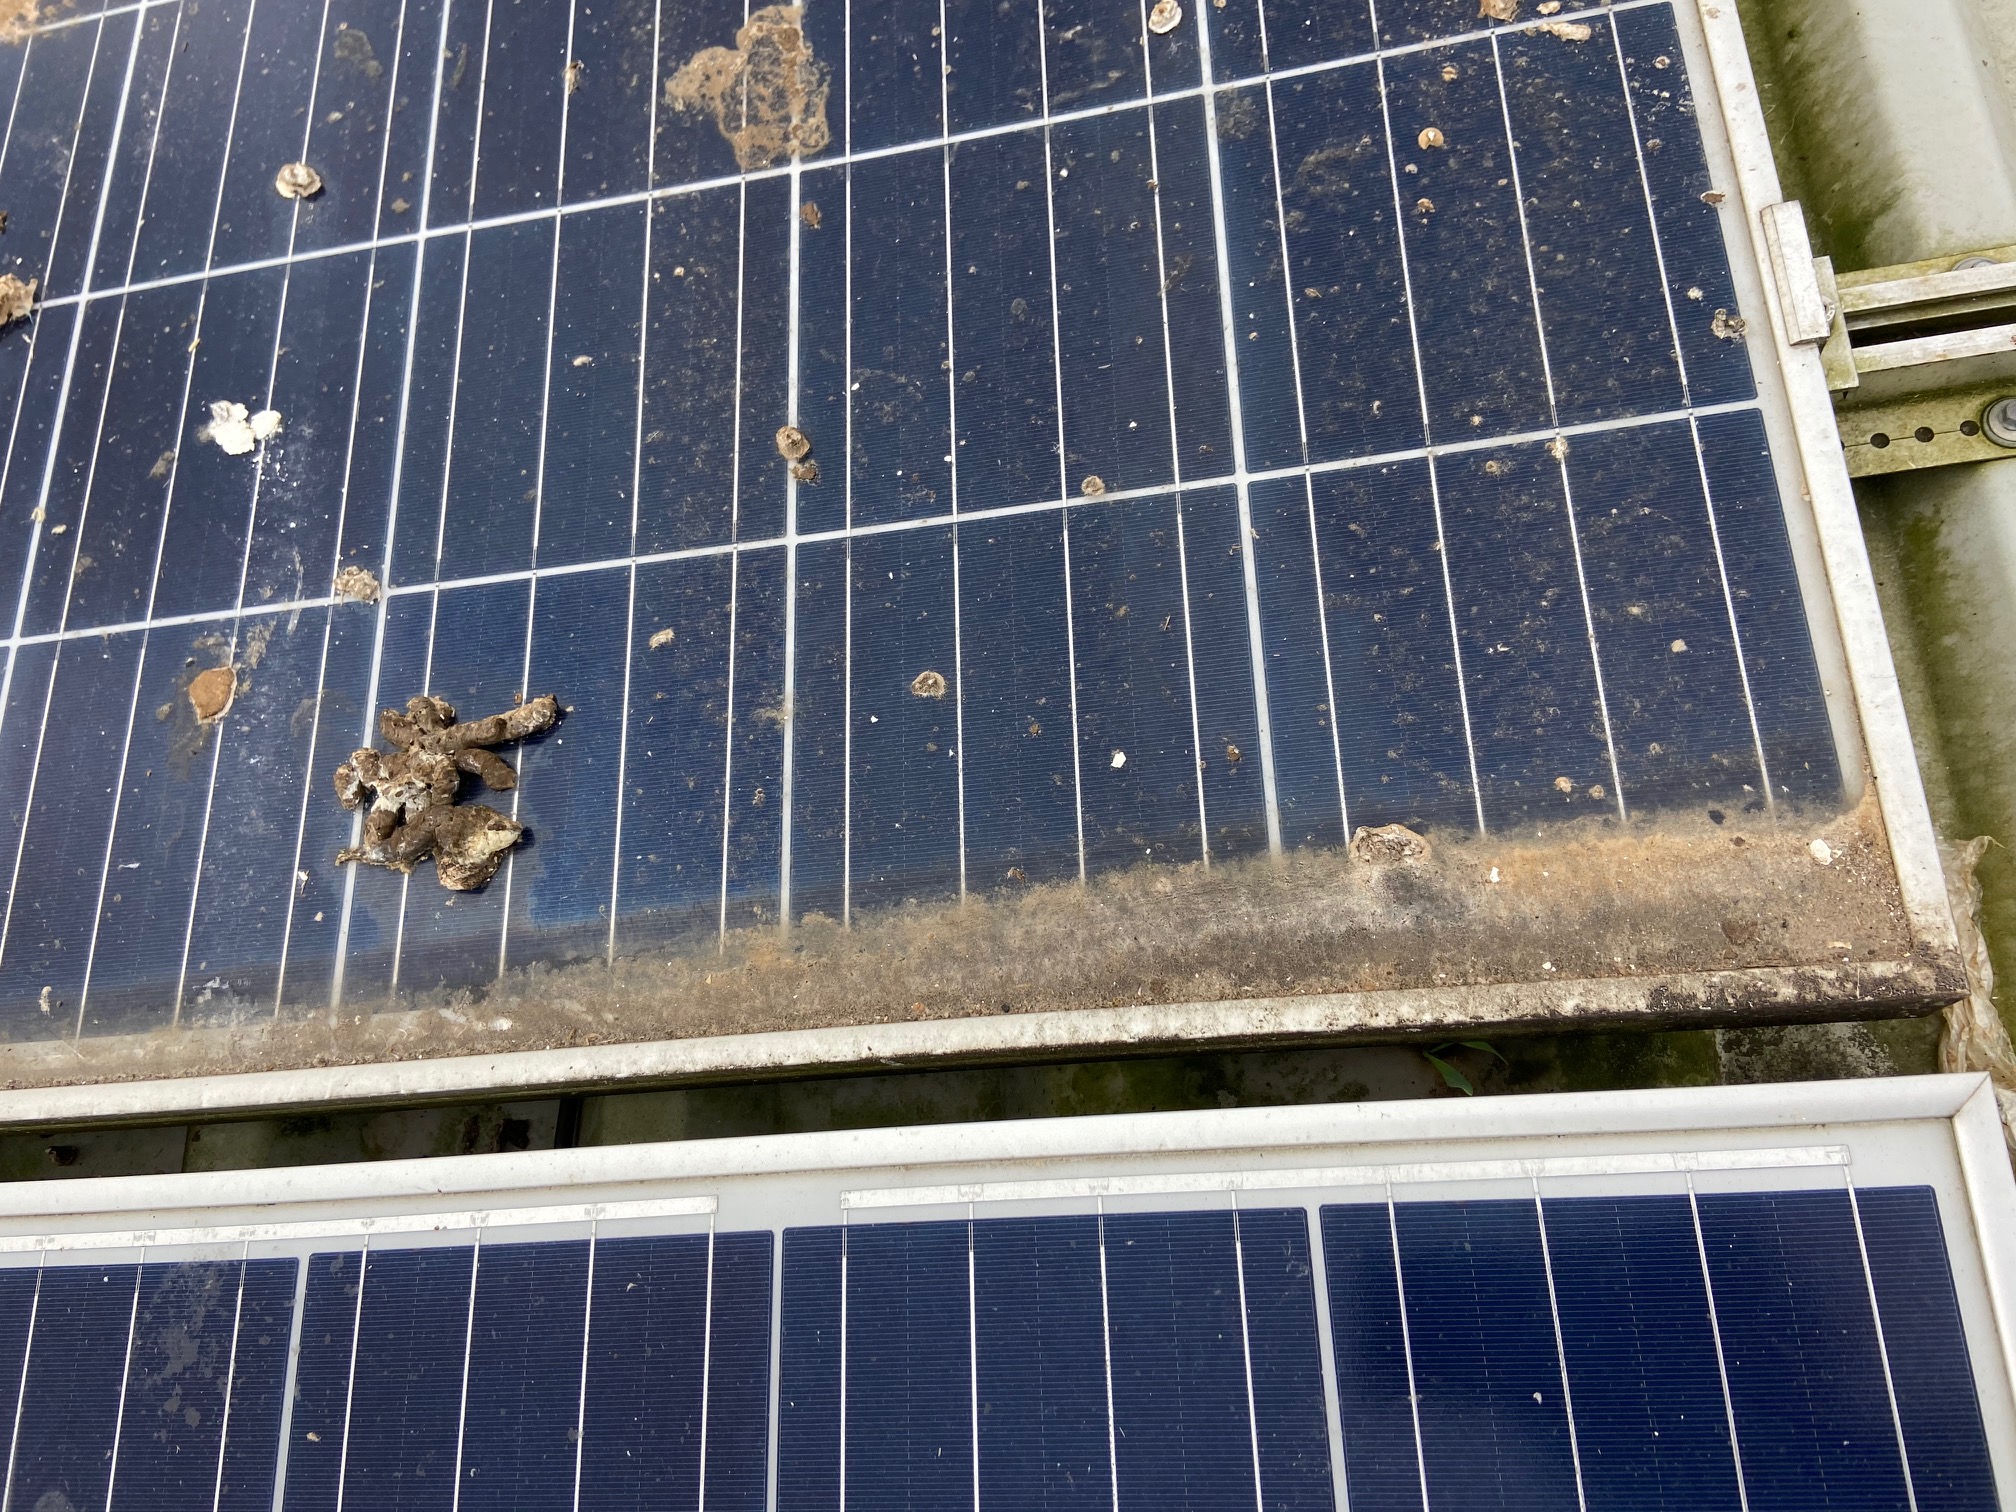
Label: Bird-drop